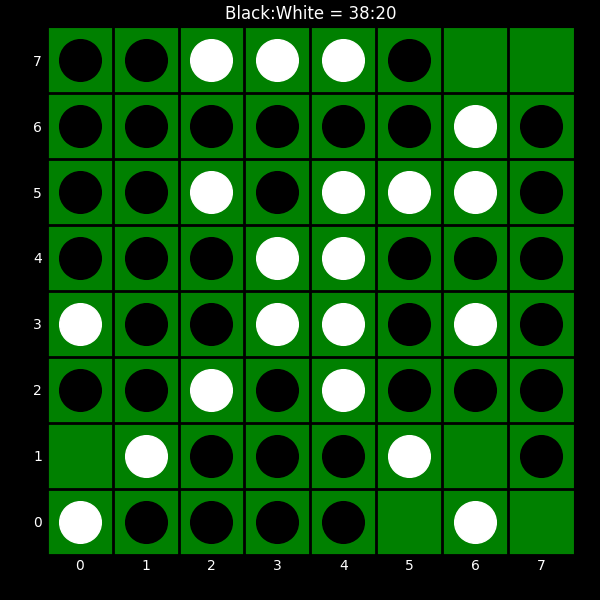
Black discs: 38
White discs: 20